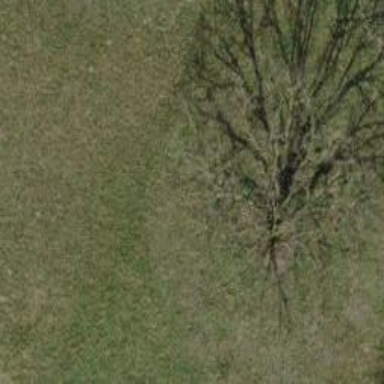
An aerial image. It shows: Beautiful tree in nature.